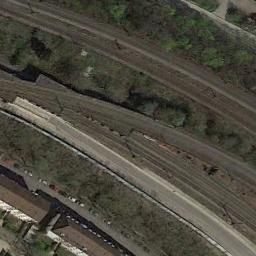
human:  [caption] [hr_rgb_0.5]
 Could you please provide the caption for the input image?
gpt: There are many trees beside the railway .

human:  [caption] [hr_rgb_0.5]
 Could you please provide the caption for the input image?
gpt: These staggered railways go through the green belt .

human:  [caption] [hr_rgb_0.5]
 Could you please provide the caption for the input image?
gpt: The railway is next to some trees and houses .

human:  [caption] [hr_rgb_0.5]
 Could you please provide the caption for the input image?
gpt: There is a row of grey buildings on one side of the railway .

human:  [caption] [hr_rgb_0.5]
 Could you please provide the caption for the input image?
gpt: There are some green trees beside the railway .